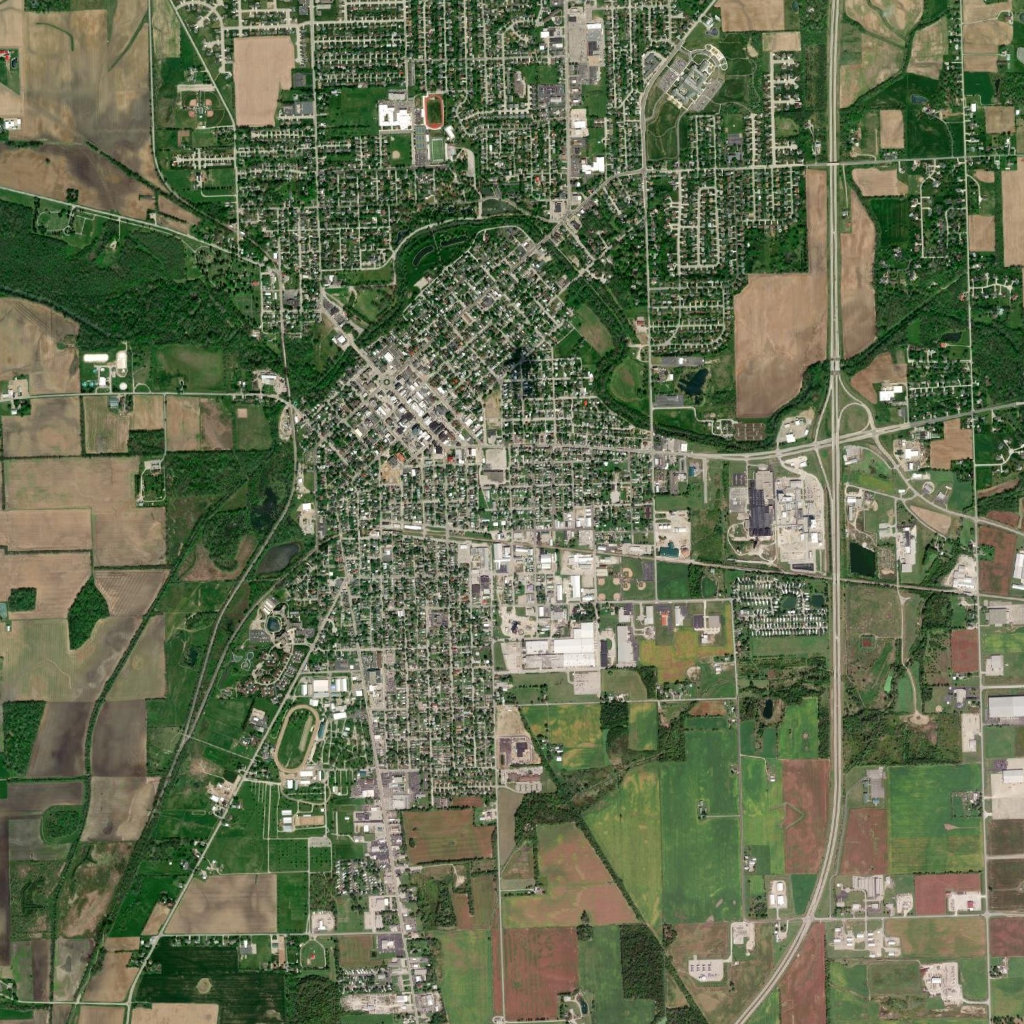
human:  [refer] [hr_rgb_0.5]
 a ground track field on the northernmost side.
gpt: <box>[[41, 9, 43, 12, 0]]</box>